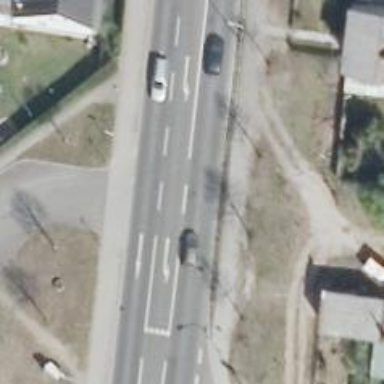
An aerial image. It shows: Primary highway with asphalt surface. There is cycle track on the left side.